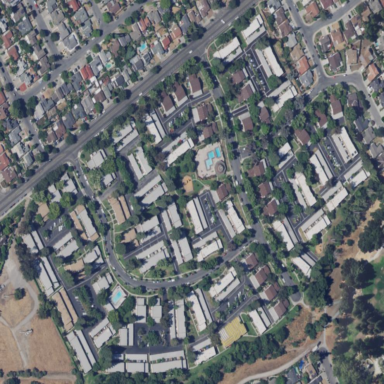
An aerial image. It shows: Residential area with apartments.